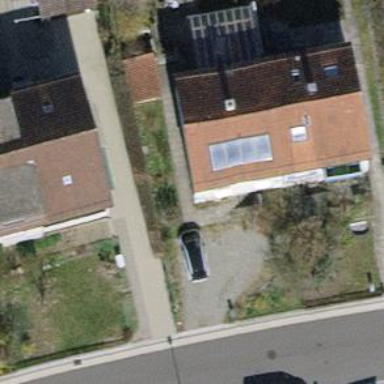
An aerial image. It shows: House with tiled roof.